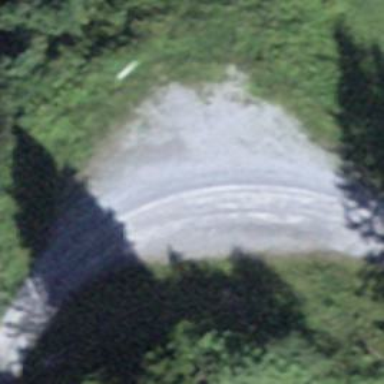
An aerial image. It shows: Passing place on the road.